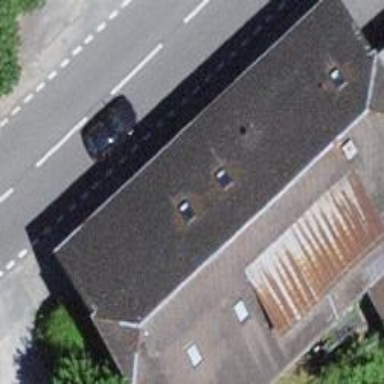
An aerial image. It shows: Restaurant in building.